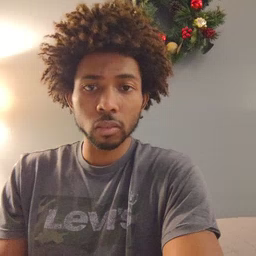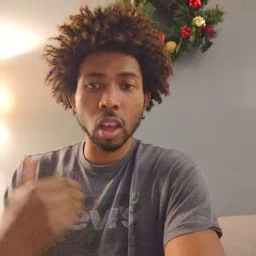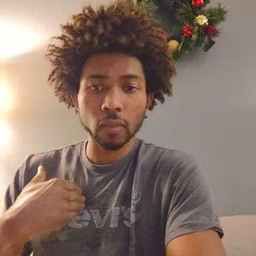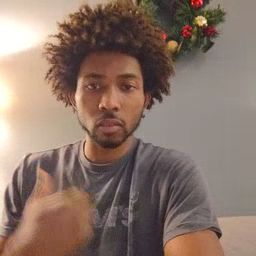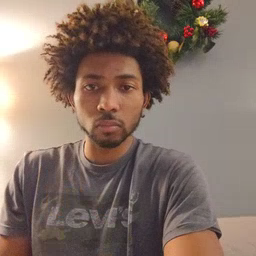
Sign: haveto